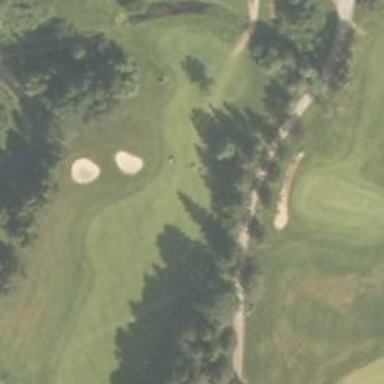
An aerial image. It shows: Golf hole.